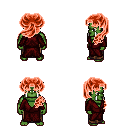
a pixel art fantasy rpg character, male body template, orc, green skin, red robe, robe skirt, red princess hairstyle, four views (front, back, left, right), 2x2 character sprite sheet, small pixel art, hard edges, no anti-aliasing